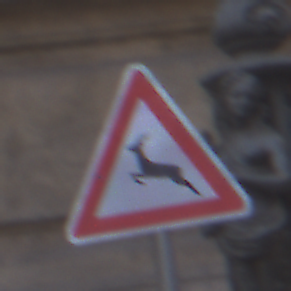
Verkehrszeichen: WildwechselRechts
Umgebung: Outdoor, Urban
Tageszeit: SunriseSunset
Wetter: PartlyCloudy
Licht: Natural
Jahreszeit: NotSpecified
Kontrast: LowContrast